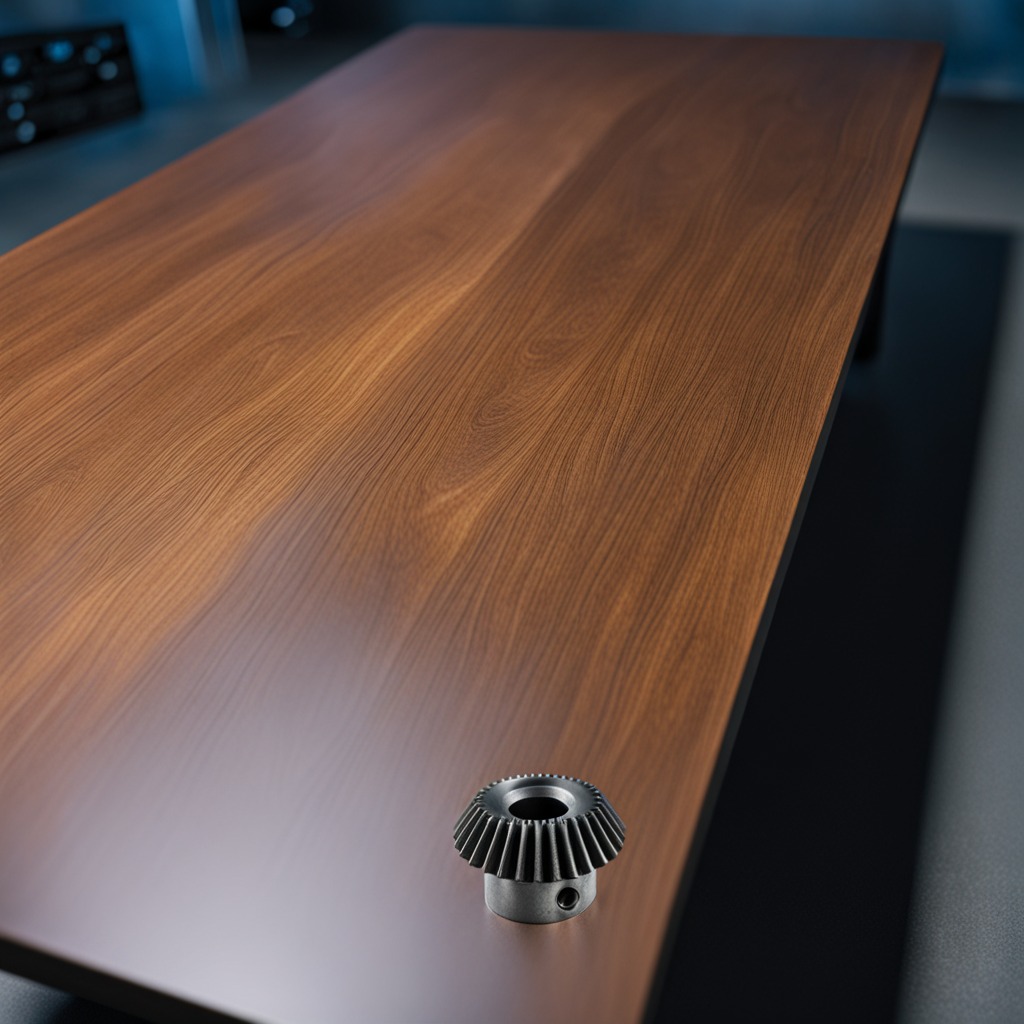
A steel gear with teeth is lying on a table with burn marks.